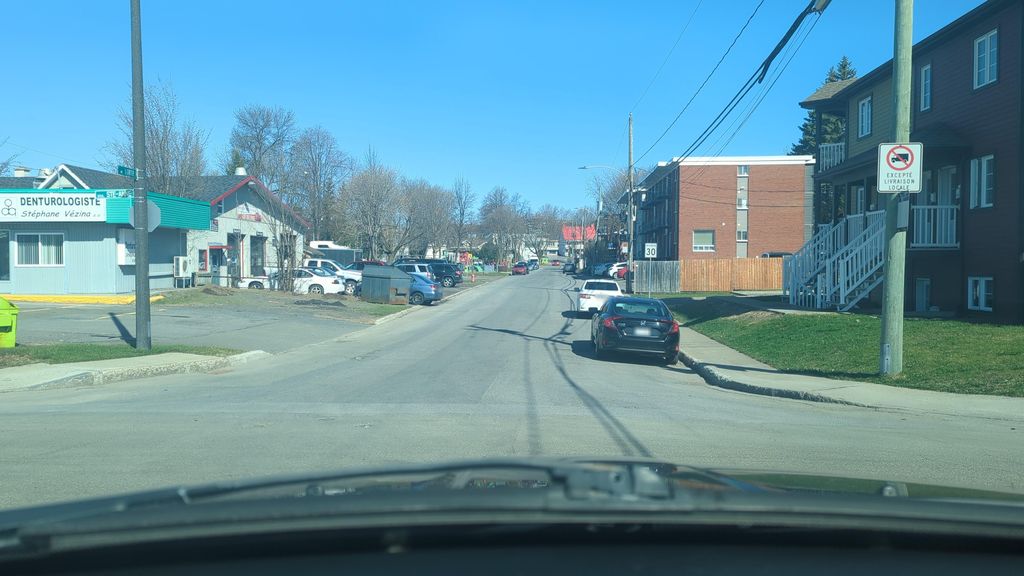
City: quebec_city